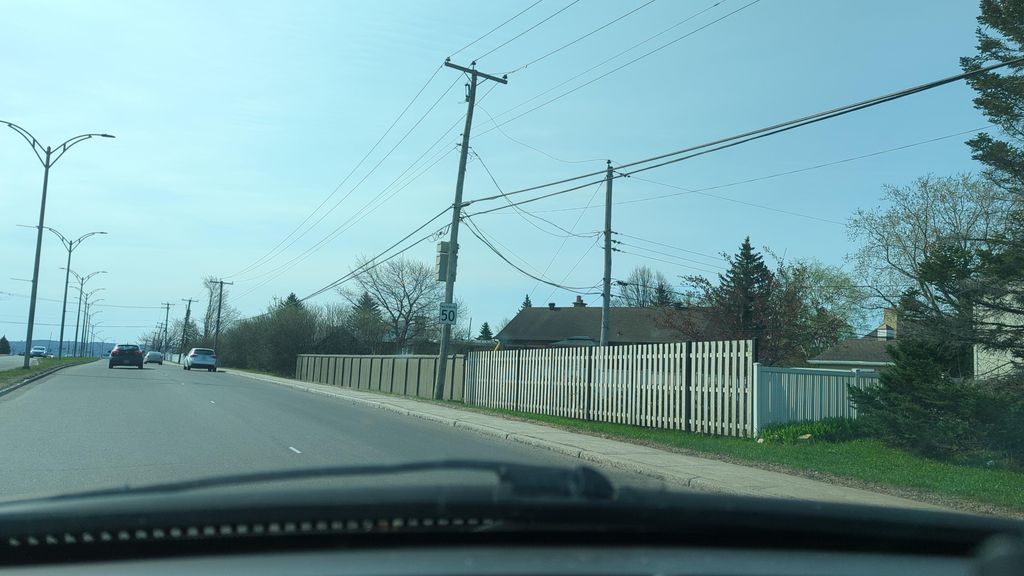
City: quebec_city